Field crop: maize
Growth stage: 2
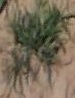
Species: salsola